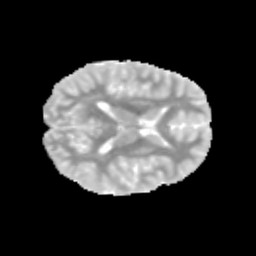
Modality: MD
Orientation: axial
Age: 12
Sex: male
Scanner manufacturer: siemens
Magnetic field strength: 3 T
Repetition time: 3.8 s
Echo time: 0.07 s